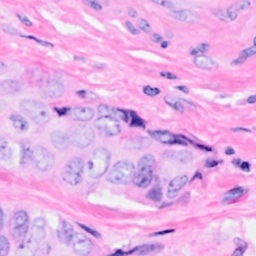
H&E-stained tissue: Breast